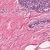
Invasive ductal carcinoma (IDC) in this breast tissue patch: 0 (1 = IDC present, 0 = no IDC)